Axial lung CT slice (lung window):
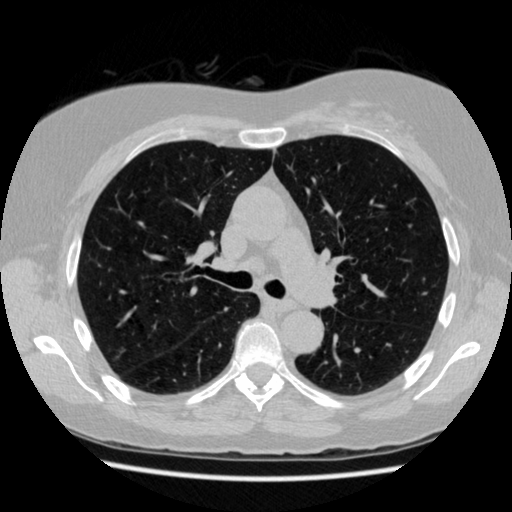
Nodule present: no